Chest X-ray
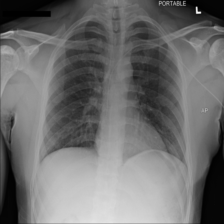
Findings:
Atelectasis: negative
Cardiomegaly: negative
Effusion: negative
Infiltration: negative
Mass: negative
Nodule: negative
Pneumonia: negative
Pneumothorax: negative
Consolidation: negative
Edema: negative
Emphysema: negative
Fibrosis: negative
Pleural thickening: negative
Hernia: negative